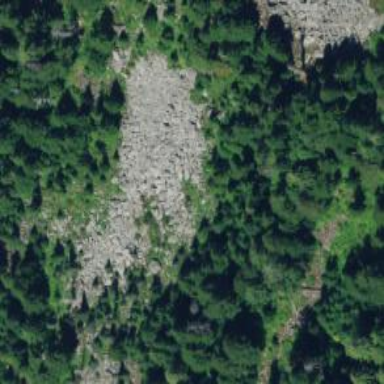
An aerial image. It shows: Natural scree.